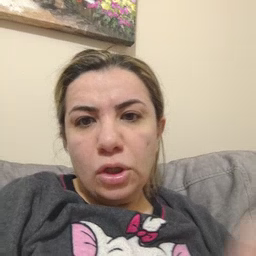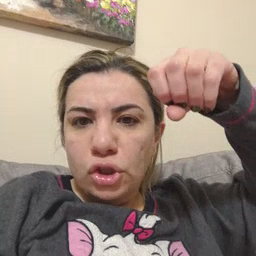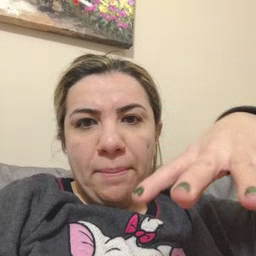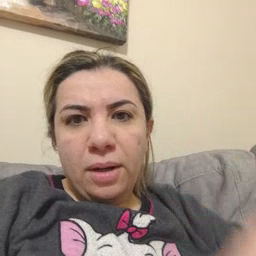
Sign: drop